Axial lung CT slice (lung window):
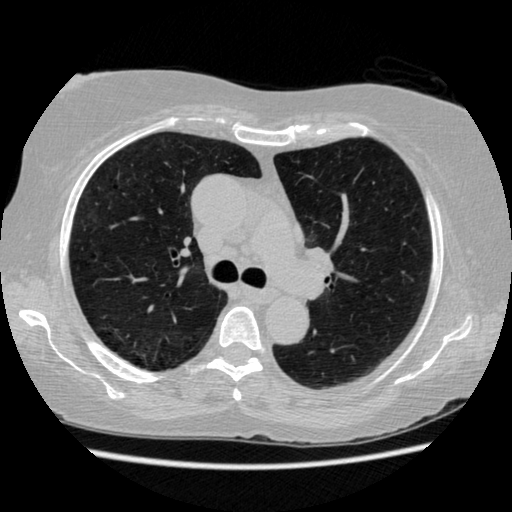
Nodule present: no